Interaction volume radius: 5 \u00c5
Interaction volume height: 10 \u00c5
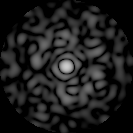
Disorder parameter: 0.8453